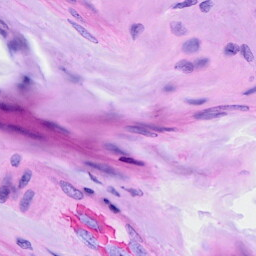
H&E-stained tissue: Ovarian